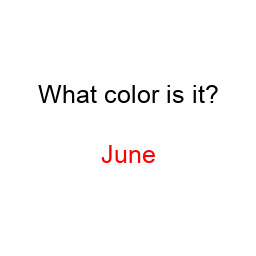
Color: red
Background color: white
Question text color: black